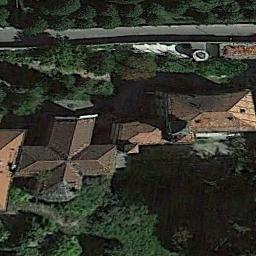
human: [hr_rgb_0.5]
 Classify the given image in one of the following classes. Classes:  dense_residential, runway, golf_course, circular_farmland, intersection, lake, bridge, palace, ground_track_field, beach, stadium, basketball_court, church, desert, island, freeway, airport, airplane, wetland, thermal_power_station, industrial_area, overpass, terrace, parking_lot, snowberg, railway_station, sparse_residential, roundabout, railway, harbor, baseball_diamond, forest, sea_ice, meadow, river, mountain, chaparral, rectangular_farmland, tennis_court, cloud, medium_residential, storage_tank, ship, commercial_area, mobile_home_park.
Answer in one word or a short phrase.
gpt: church